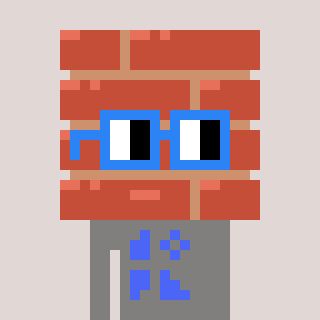
a pixel art character with square blue glasses, a wall-shaped head and a bluegrey-colored body on a warm background